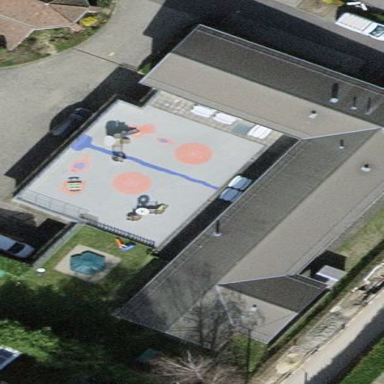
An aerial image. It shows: Kindergarten.